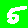
Digit: 5